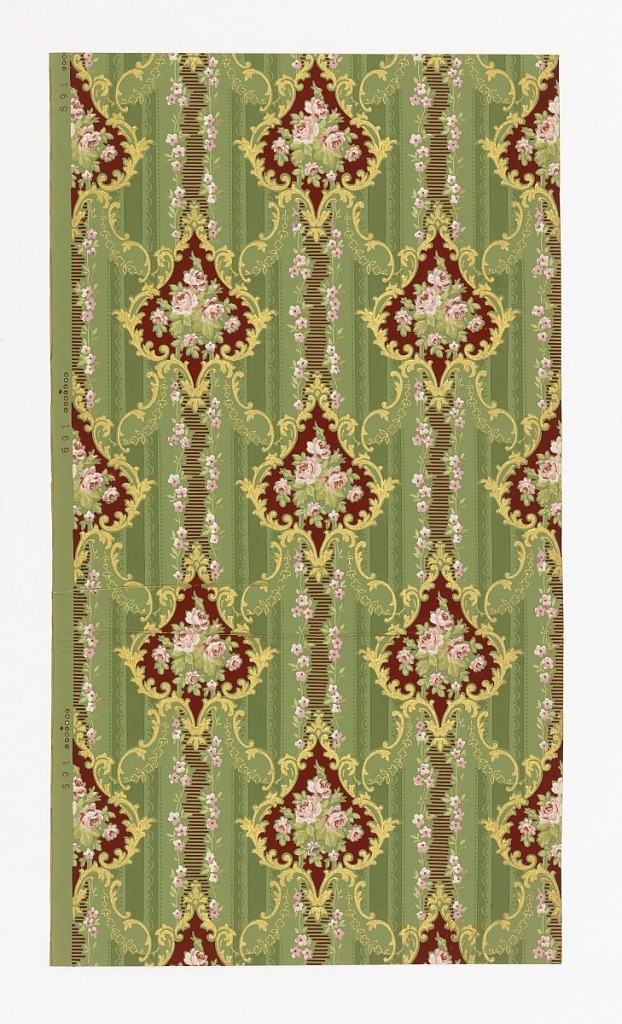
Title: Sidewall
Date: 1900–1920
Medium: Machine-printed on paper
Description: Floral medallion stripe pattern, featuring pink roses with red surround, enframed in gold scroll medallion, printed over background of deep green stripes over light green ground.